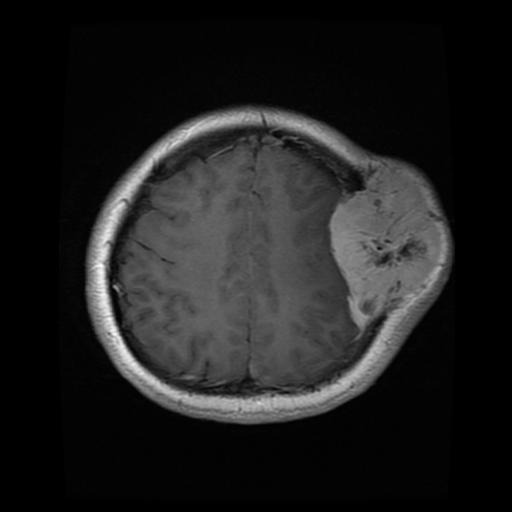
Label: meningioma